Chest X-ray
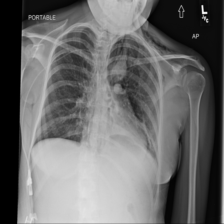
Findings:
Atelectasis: positive
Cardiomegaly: negative
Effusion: negative
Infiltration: negative
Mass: negative
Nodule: negative
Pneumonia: negative
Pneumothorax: negative
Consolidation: negative
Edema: negative
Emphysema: positive
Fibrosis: negative
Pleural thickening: negative
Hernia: negative